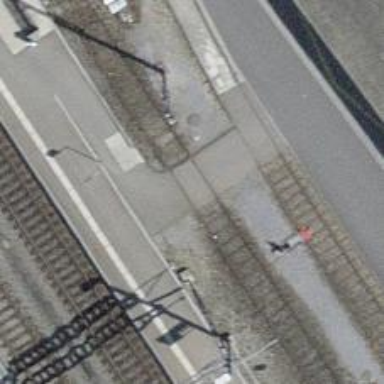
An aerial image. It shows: Crossing for the railway.